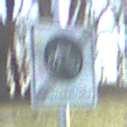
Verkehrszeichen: EndeFahrradstrasse
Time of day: MorningAfternoon
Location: Outdoor (Nature)
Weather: Clear
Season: Winter
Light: Natural